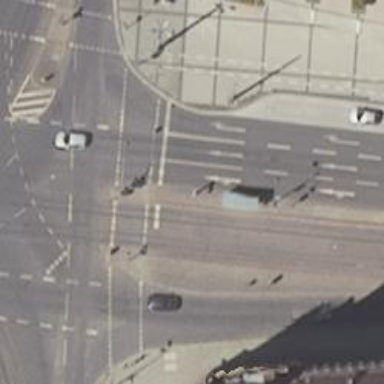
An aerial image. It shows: Tram stop.